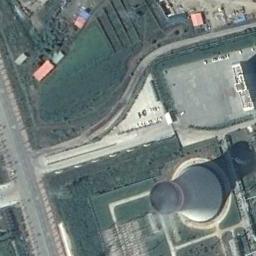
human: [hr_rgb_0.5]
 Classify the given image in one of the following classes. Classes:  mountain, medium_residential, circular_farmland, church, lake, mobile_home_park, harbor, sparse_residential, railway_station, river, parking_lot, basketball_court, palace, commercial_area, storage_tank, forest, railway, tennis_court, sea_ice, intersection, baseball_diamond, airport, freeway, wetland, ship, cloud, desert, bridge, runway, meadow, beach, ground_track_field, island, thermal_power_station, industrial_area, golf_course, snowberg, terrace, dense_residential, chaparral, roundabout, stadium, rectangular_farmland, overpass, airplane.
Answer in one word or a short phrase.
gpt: thermal_power_station